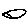
Label: bird